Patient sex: M
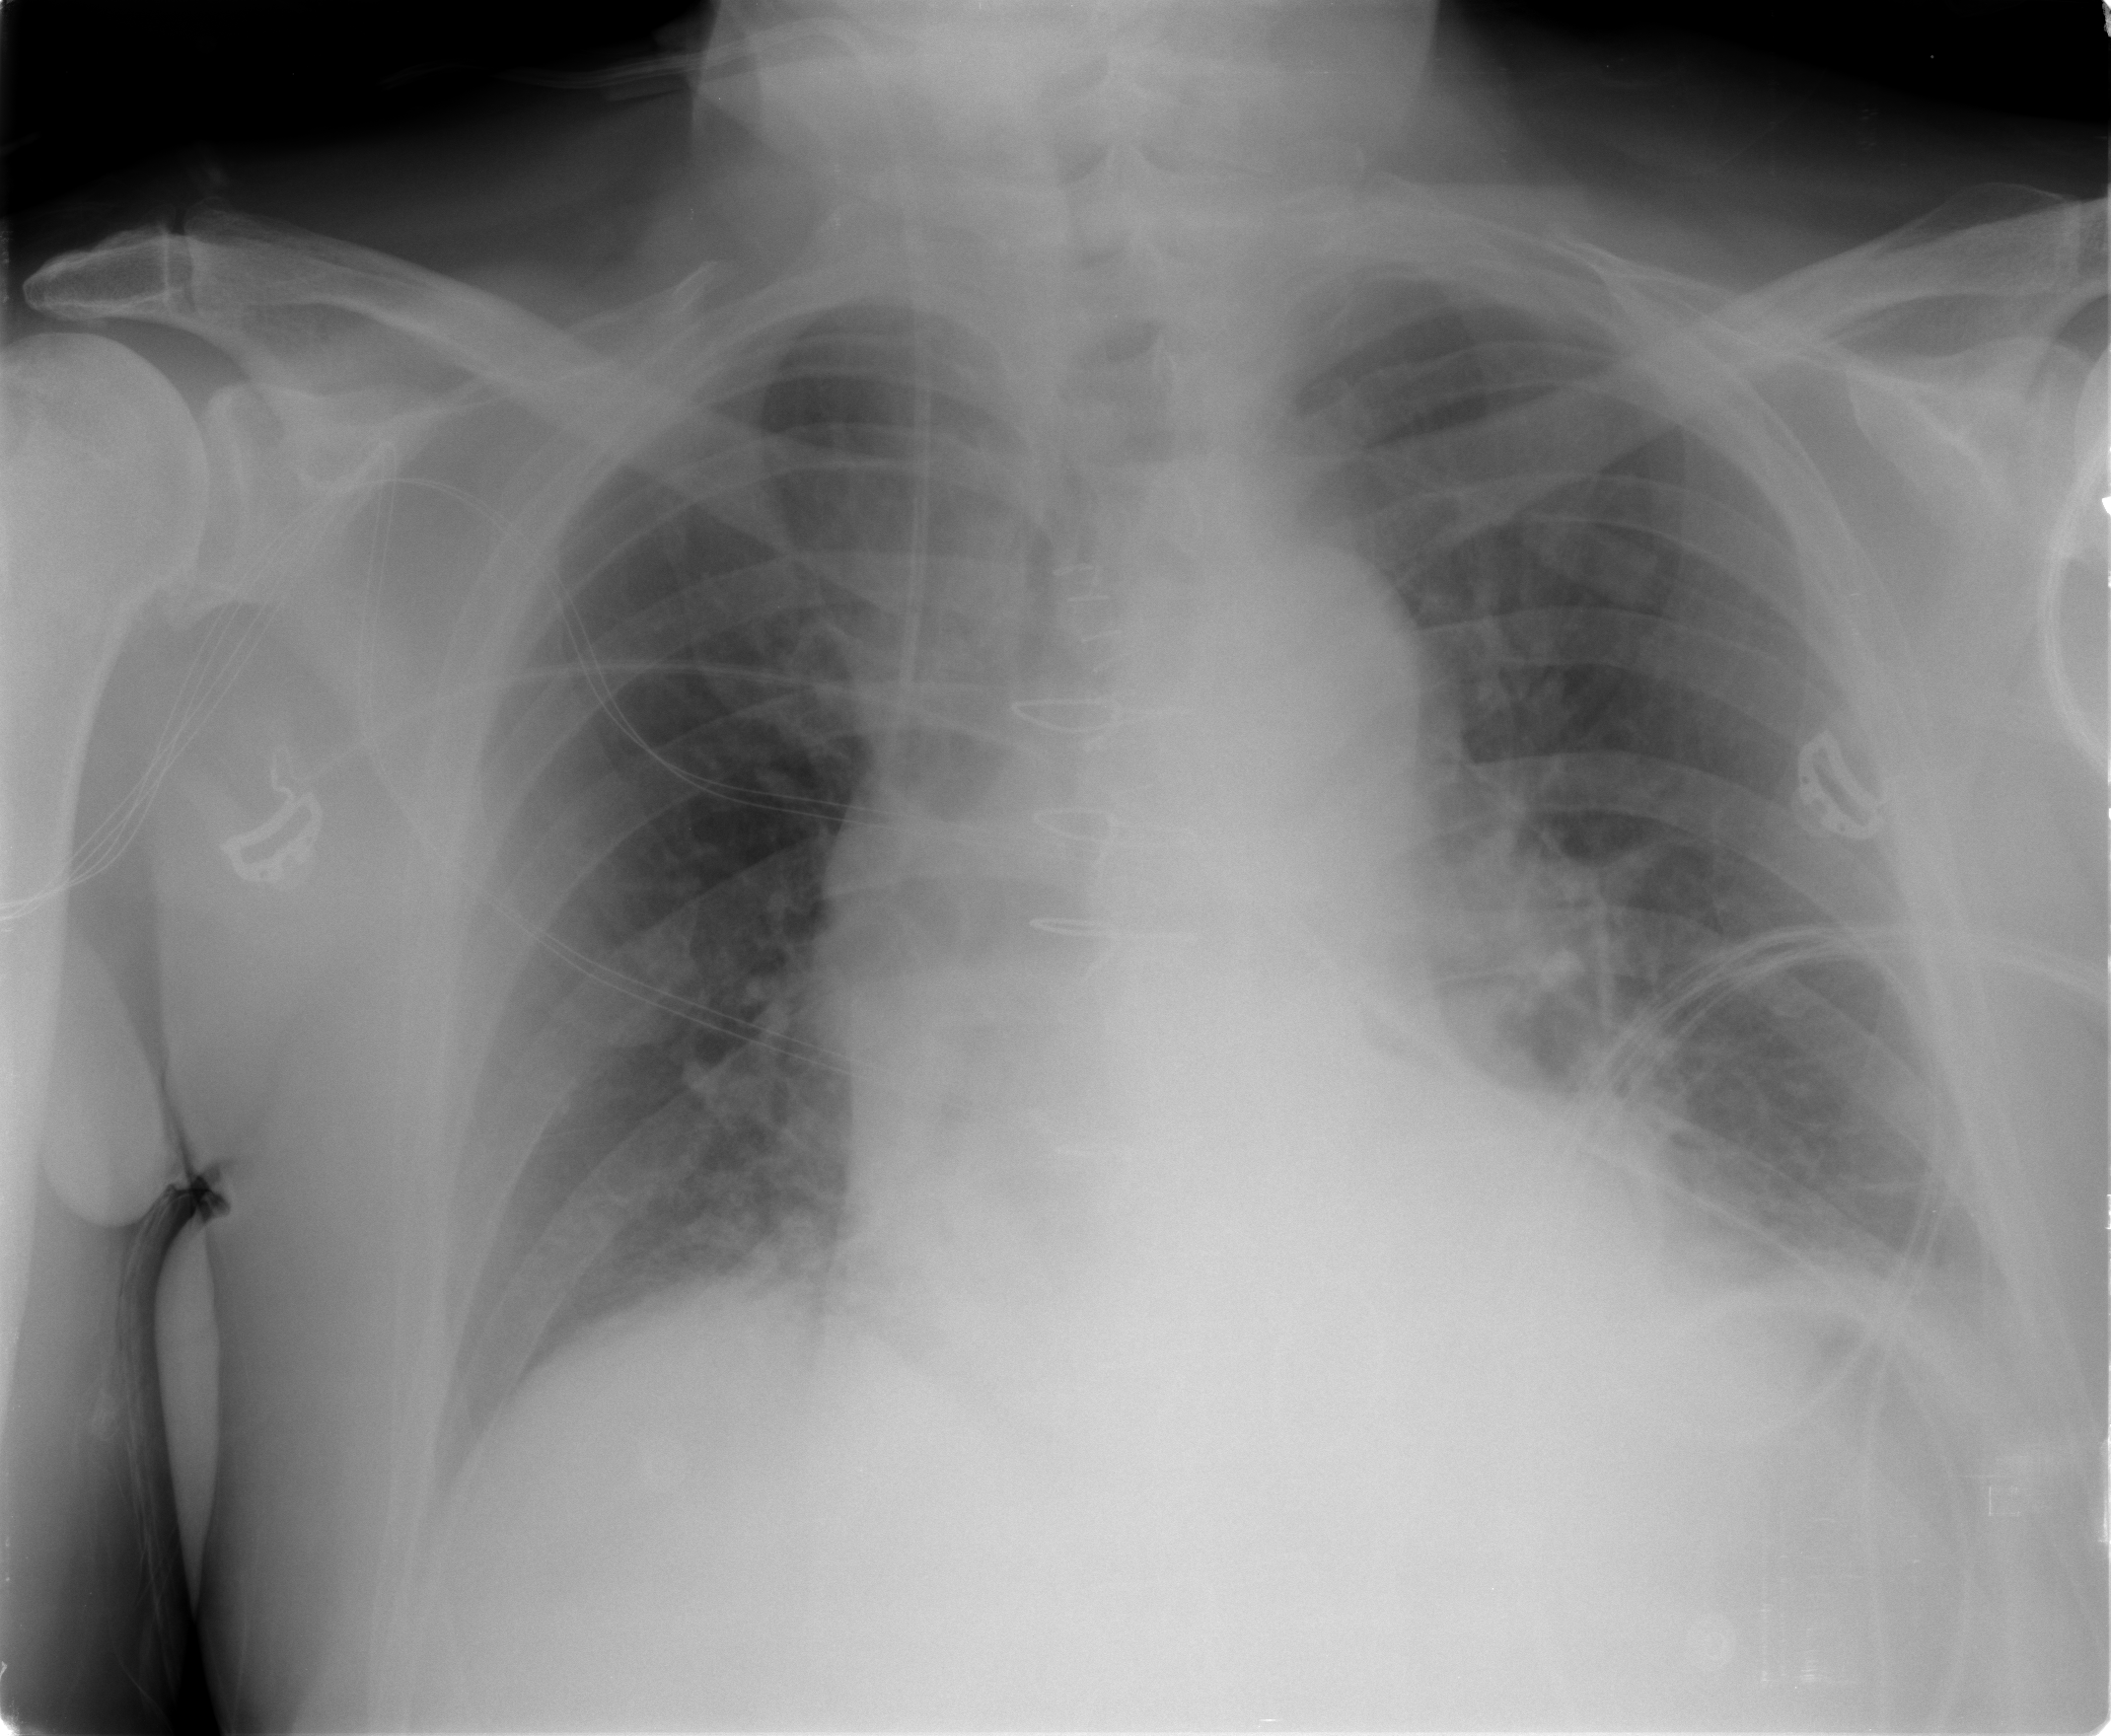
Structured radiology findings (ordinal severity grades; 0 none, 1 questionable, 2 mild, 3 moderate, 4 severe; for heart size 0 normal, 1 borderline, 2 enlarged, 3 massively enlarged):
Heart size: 2
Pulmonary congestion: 0
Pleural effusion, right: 0
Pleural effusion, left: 2
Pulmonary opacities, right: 0
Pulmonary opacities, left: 0
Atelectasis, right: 0
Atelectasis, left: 2